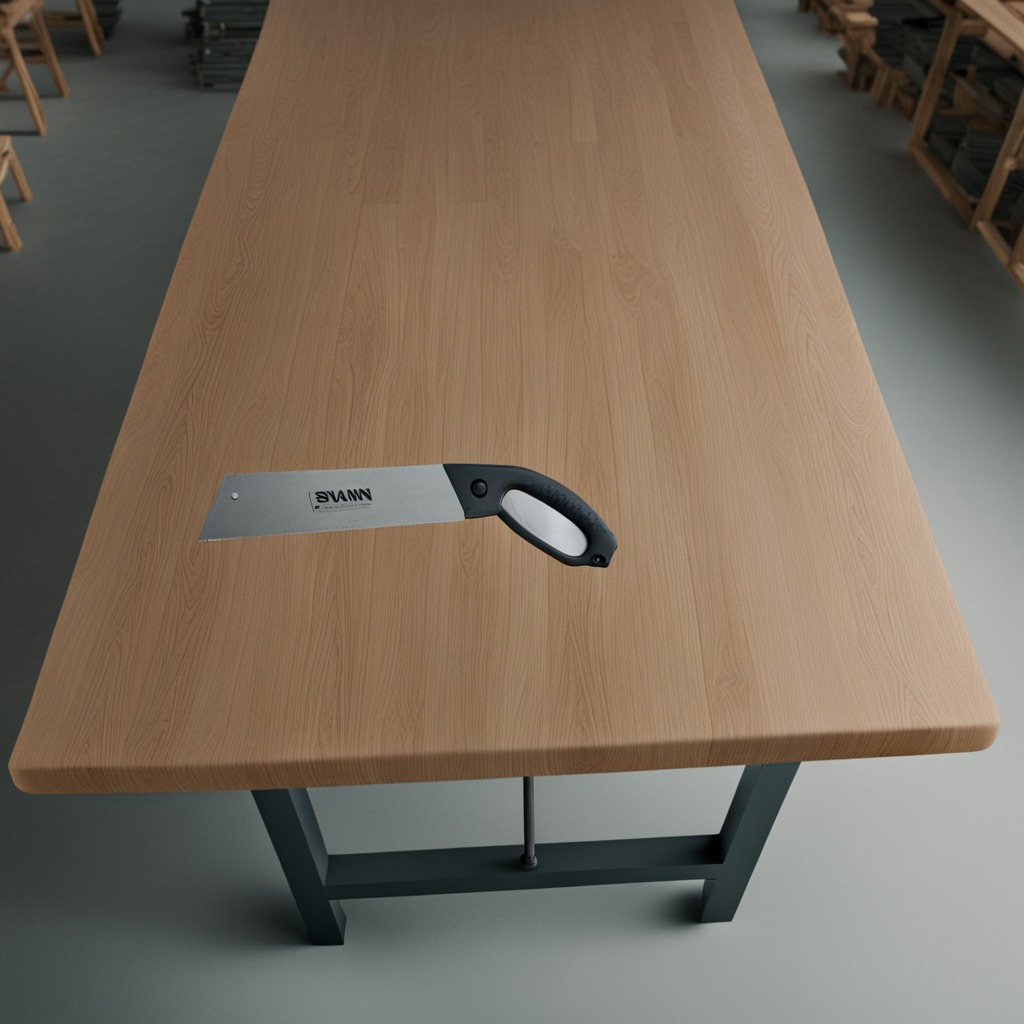
A handheld metal saw lies on the workbench inside a coastal fishing gear workshop.